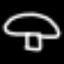
Label: mushroom